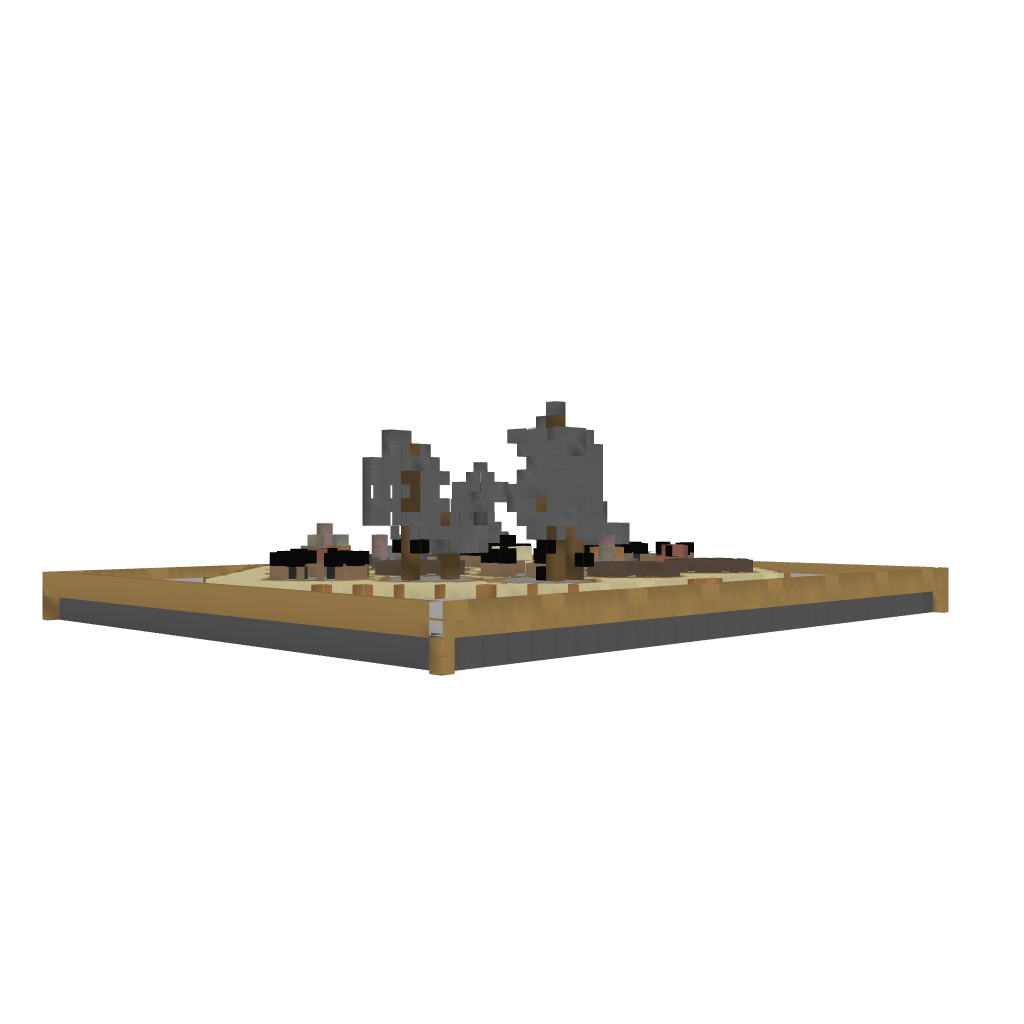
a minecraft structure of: Mini Catan Board Mine Craft Style